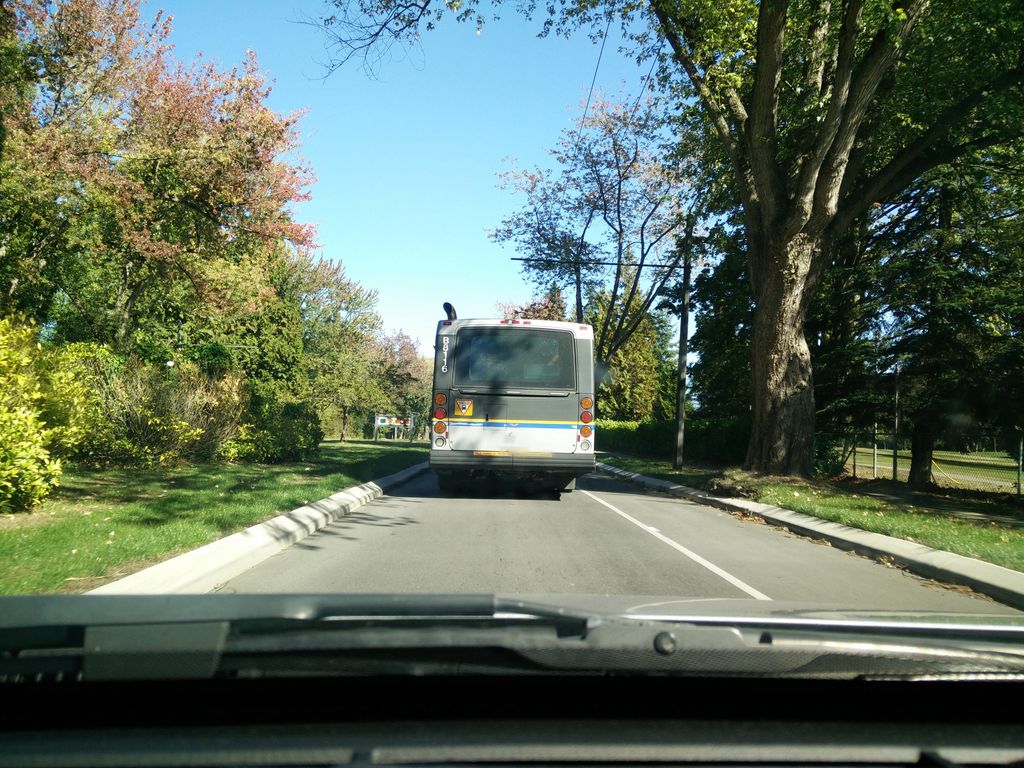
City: vancouver